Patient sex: M
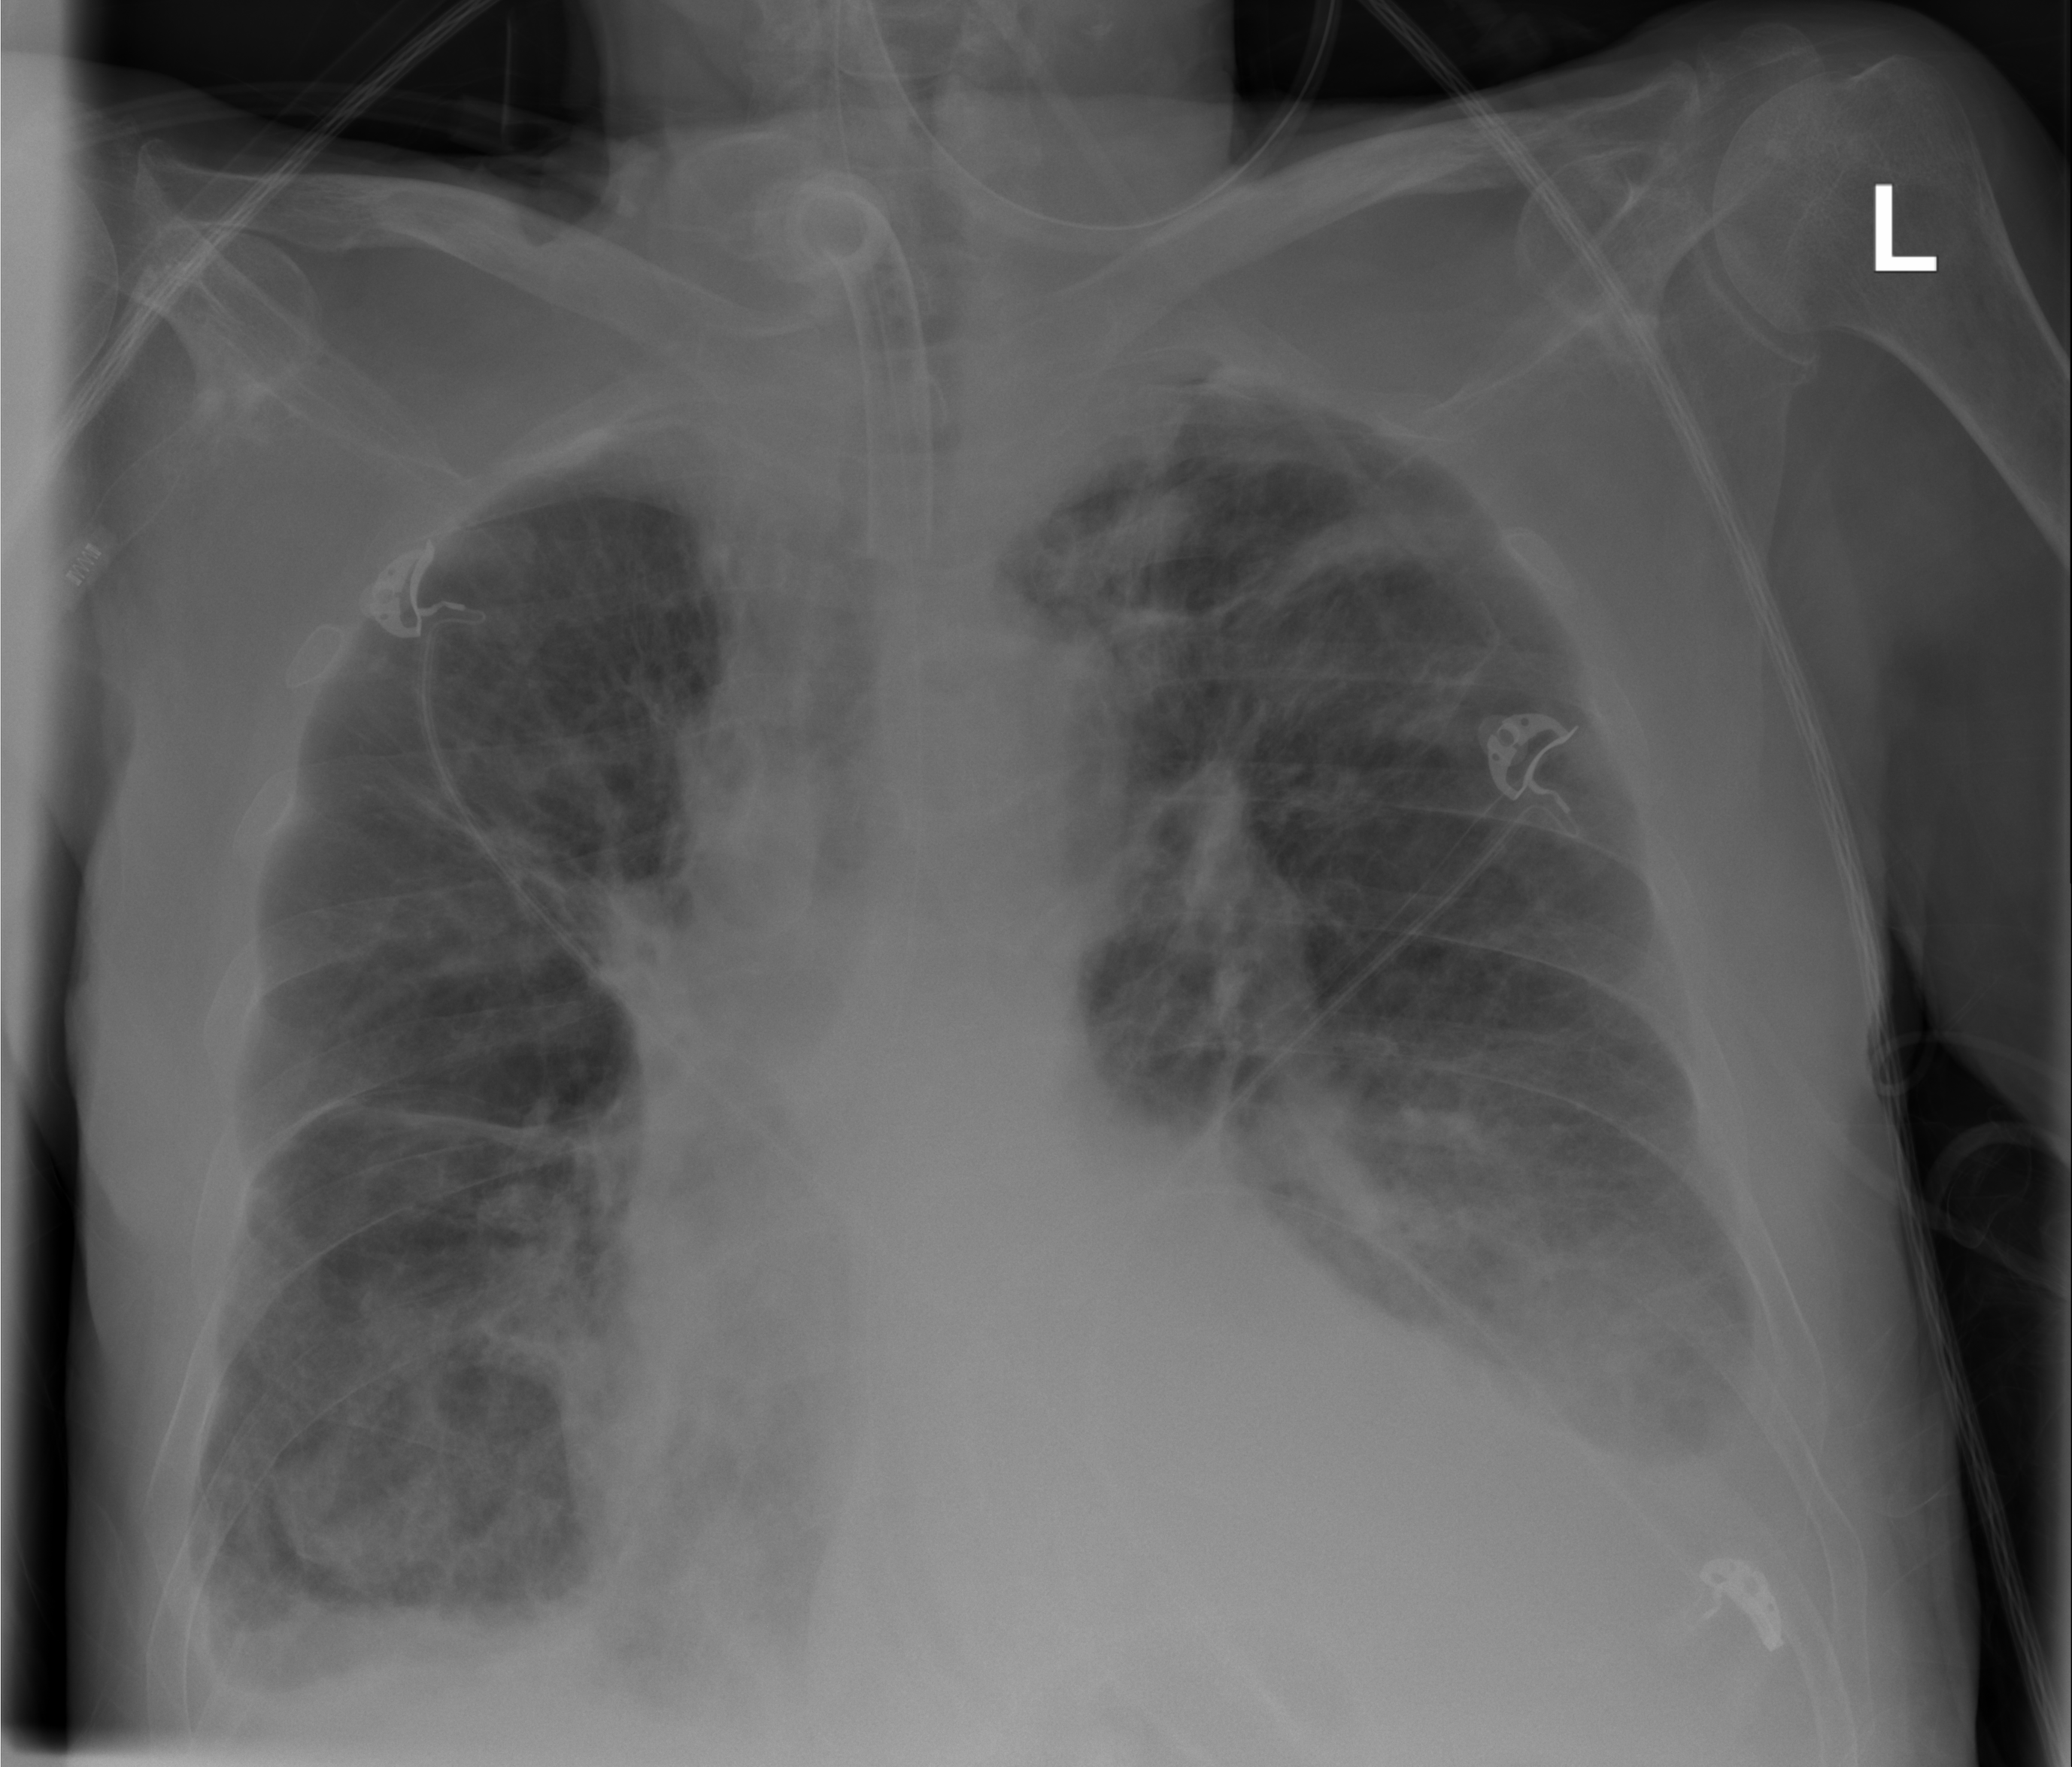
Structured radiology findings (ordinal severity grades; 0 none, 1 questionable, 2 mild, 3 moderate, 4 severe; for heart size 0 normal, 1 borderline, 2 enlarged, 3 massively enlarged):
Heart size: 0
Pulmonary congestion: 0
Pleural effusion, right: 2
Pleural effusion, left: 2
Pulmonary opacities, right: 2
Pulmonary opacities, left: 2
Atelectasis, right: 2
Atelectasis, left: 2